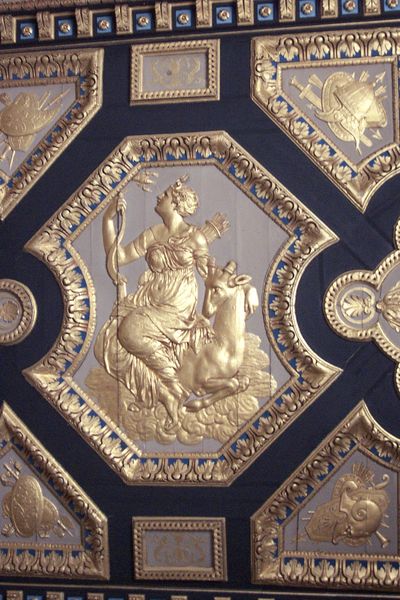
Titel: Schloss Fontainebleau unter Franz I.
Künstler: Gilles Le Breton
Standort: Fontainebleau, Schloss (EU - F)
Schlagwörter: blau, frau, tier, wolke, beige, muster, ornament, wand, boden, gold, sitzend, decke, relief, bogen, tapete, ornamente, stuck, schild, antike, gemalt, blautöne, schilder, schwert, waffen, helm, göttin, jagd, geometrisch, helme, hirsch, reh, lanzen, stier, köcher, athene, jägerin, pfeile, vertäfelung, athena, europa, diane, verzierrt, tapelte